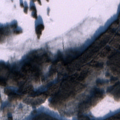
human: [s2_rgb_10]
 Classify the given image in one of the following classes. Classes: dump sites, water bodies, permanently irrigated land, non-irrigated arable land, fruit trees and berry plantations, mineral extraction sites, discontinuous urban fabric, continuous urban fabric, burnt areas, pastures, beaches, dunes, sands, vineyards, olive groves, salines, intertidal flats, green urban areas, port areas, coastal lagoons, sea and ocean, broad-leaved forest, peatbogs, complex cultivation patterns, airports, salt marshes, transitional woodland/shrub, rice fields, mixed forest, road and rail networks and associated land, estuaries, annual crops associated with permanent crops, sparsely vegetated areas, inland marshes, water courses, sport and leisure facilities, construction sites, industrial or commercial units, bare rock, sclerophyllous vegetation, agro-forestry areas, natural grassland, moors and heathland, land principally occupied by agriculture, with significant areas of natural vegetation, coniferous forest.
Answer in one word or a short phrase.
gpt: coniferous forest, inland marshes, water bodies